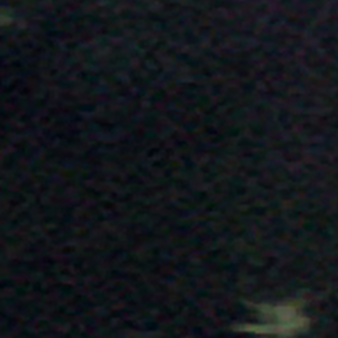
Label: other